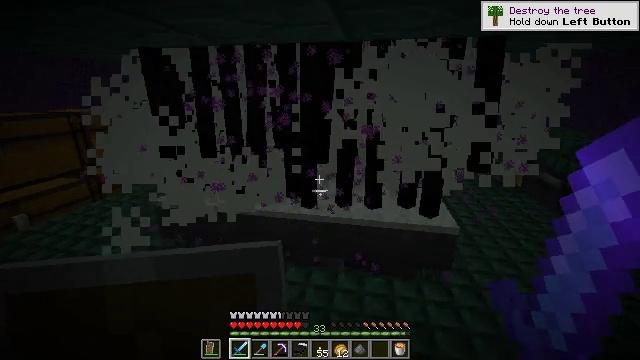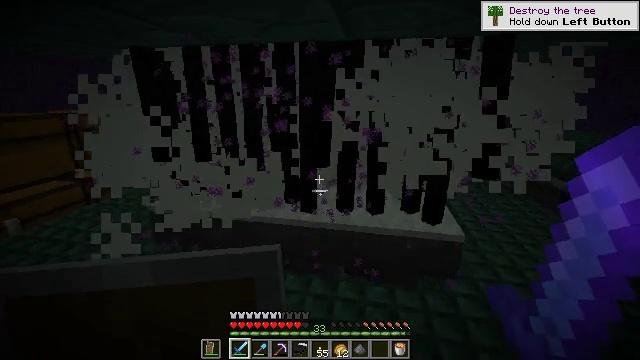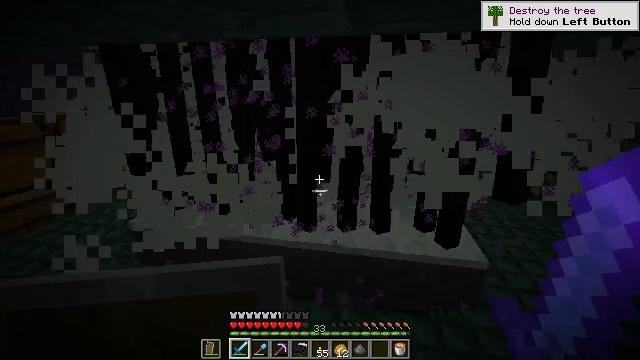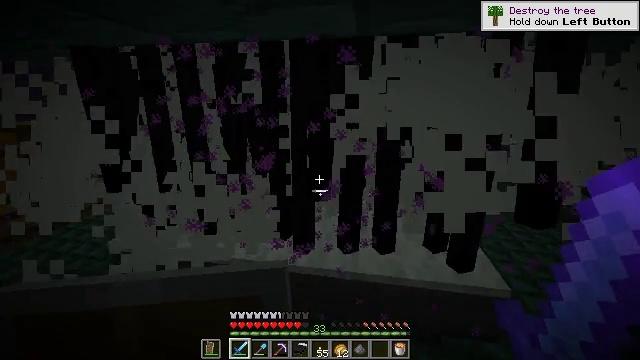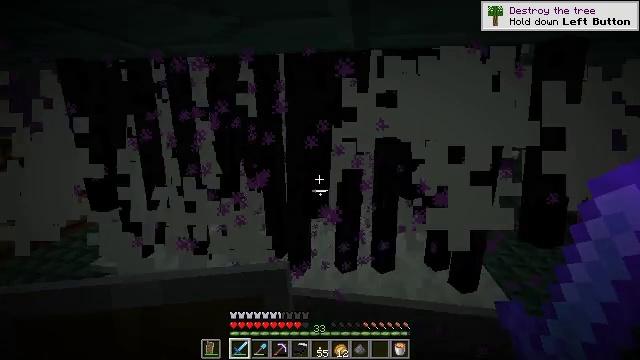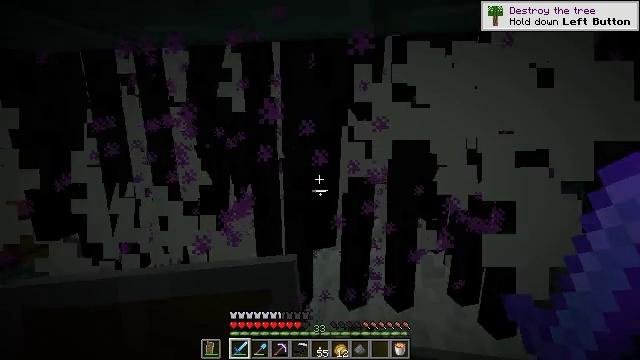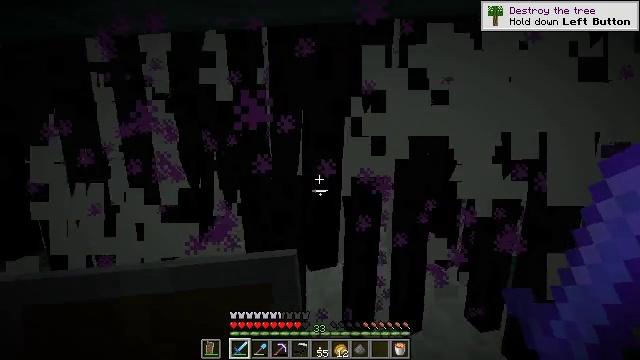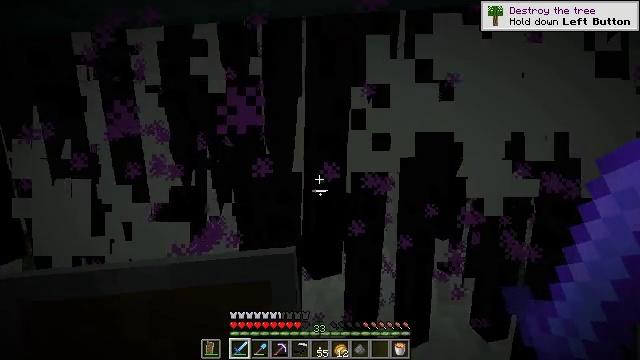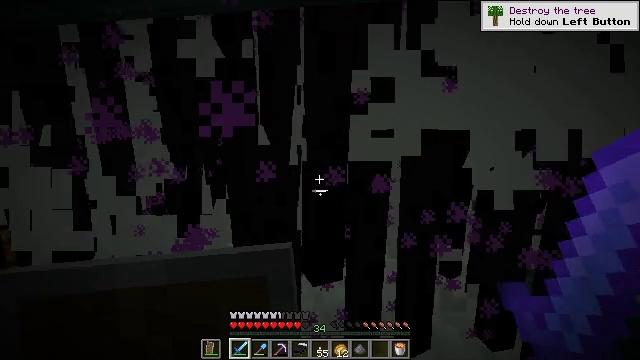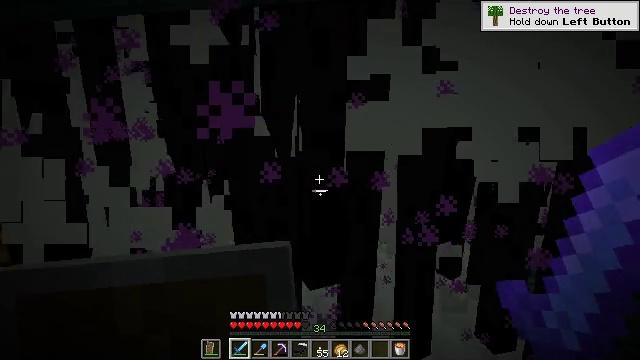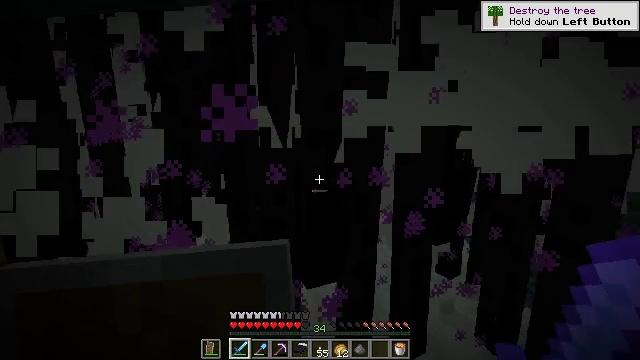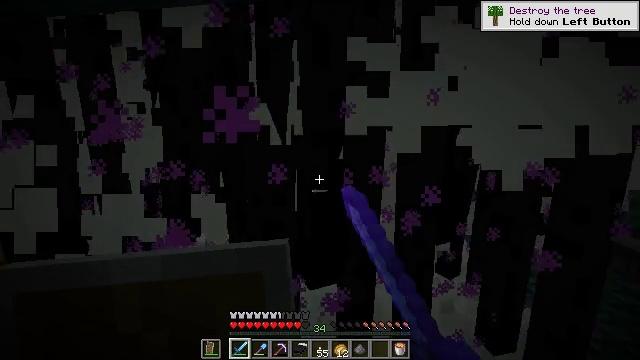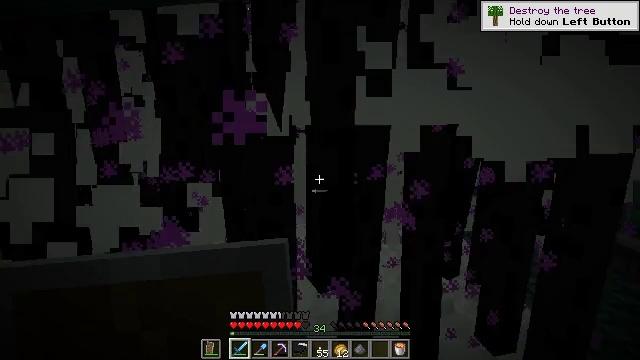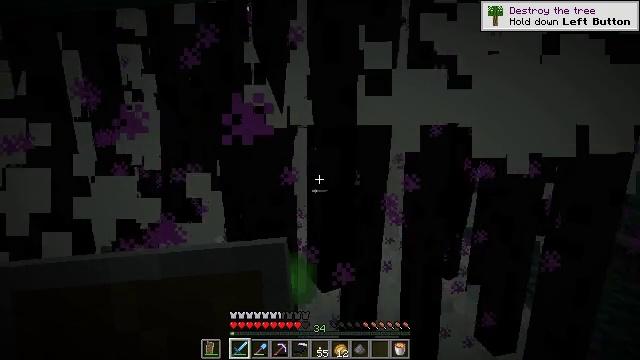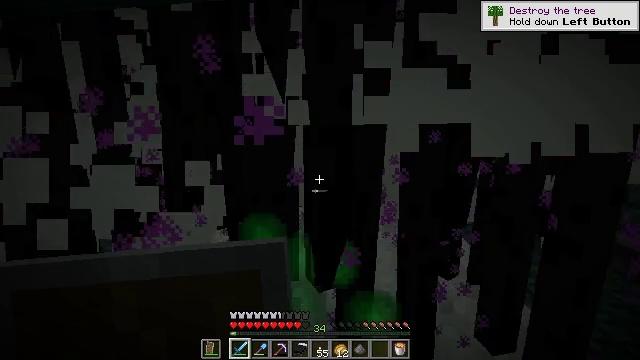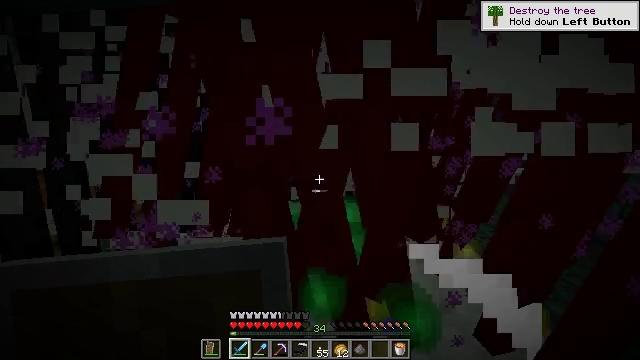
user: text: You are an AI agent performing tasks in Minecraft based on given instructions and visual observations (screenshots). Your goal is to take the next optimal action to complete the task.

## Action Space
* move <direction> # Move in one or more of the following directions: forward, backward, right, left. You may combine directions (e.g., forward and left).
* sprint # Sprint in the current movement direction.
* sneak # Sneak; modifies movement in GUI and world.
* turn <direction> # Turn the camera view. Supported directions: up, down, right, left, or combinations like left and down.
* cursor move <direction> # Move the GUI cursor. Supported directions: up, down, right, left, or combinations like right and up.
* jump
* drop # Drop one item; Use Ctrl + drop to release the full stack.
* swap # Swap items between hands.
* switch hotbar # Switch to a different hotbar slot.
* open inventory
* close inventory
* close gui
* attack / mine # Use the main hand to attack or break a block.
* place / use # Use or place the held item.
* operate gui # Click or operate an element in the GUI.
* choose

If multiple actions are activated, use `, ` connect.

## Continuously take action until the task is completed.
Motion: motion action
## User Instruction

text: Defeat an enderman.
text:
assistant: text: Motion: move forward
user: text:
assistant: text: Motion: move forward
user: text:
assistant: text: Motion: move forward, turn up
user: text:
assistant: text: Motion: move forward, turn right and up
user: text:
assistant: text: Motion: move forward, turn up
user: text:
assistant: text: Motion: no_op
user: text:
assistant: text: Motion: no_op
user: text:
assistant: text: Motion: no_op
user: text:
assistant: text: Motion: no_op
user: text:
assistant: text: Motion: attack / mine
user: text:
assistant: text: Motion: attack / mine
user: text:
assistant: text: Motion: attack / mine
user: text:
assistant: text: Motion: attack / mine
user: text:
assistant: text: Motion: no_op
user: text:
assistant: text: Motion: no_op
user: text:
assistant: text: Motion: no_op
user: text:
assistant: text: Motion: no_op
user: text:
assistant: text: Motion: no_op
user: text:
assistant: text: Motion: no_op
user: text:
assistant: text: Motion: no_op
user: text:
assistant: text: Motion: no_op
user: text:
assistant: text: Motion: no_op
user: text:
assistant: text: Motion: no_op
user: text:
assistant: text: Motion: no_op
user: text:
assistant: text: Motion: no_op
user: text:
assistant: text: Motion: no_op
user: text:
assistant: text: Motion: no_op
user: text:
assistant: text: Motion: no_op
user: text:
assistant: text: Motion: no_op
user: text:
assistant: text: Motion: no_op